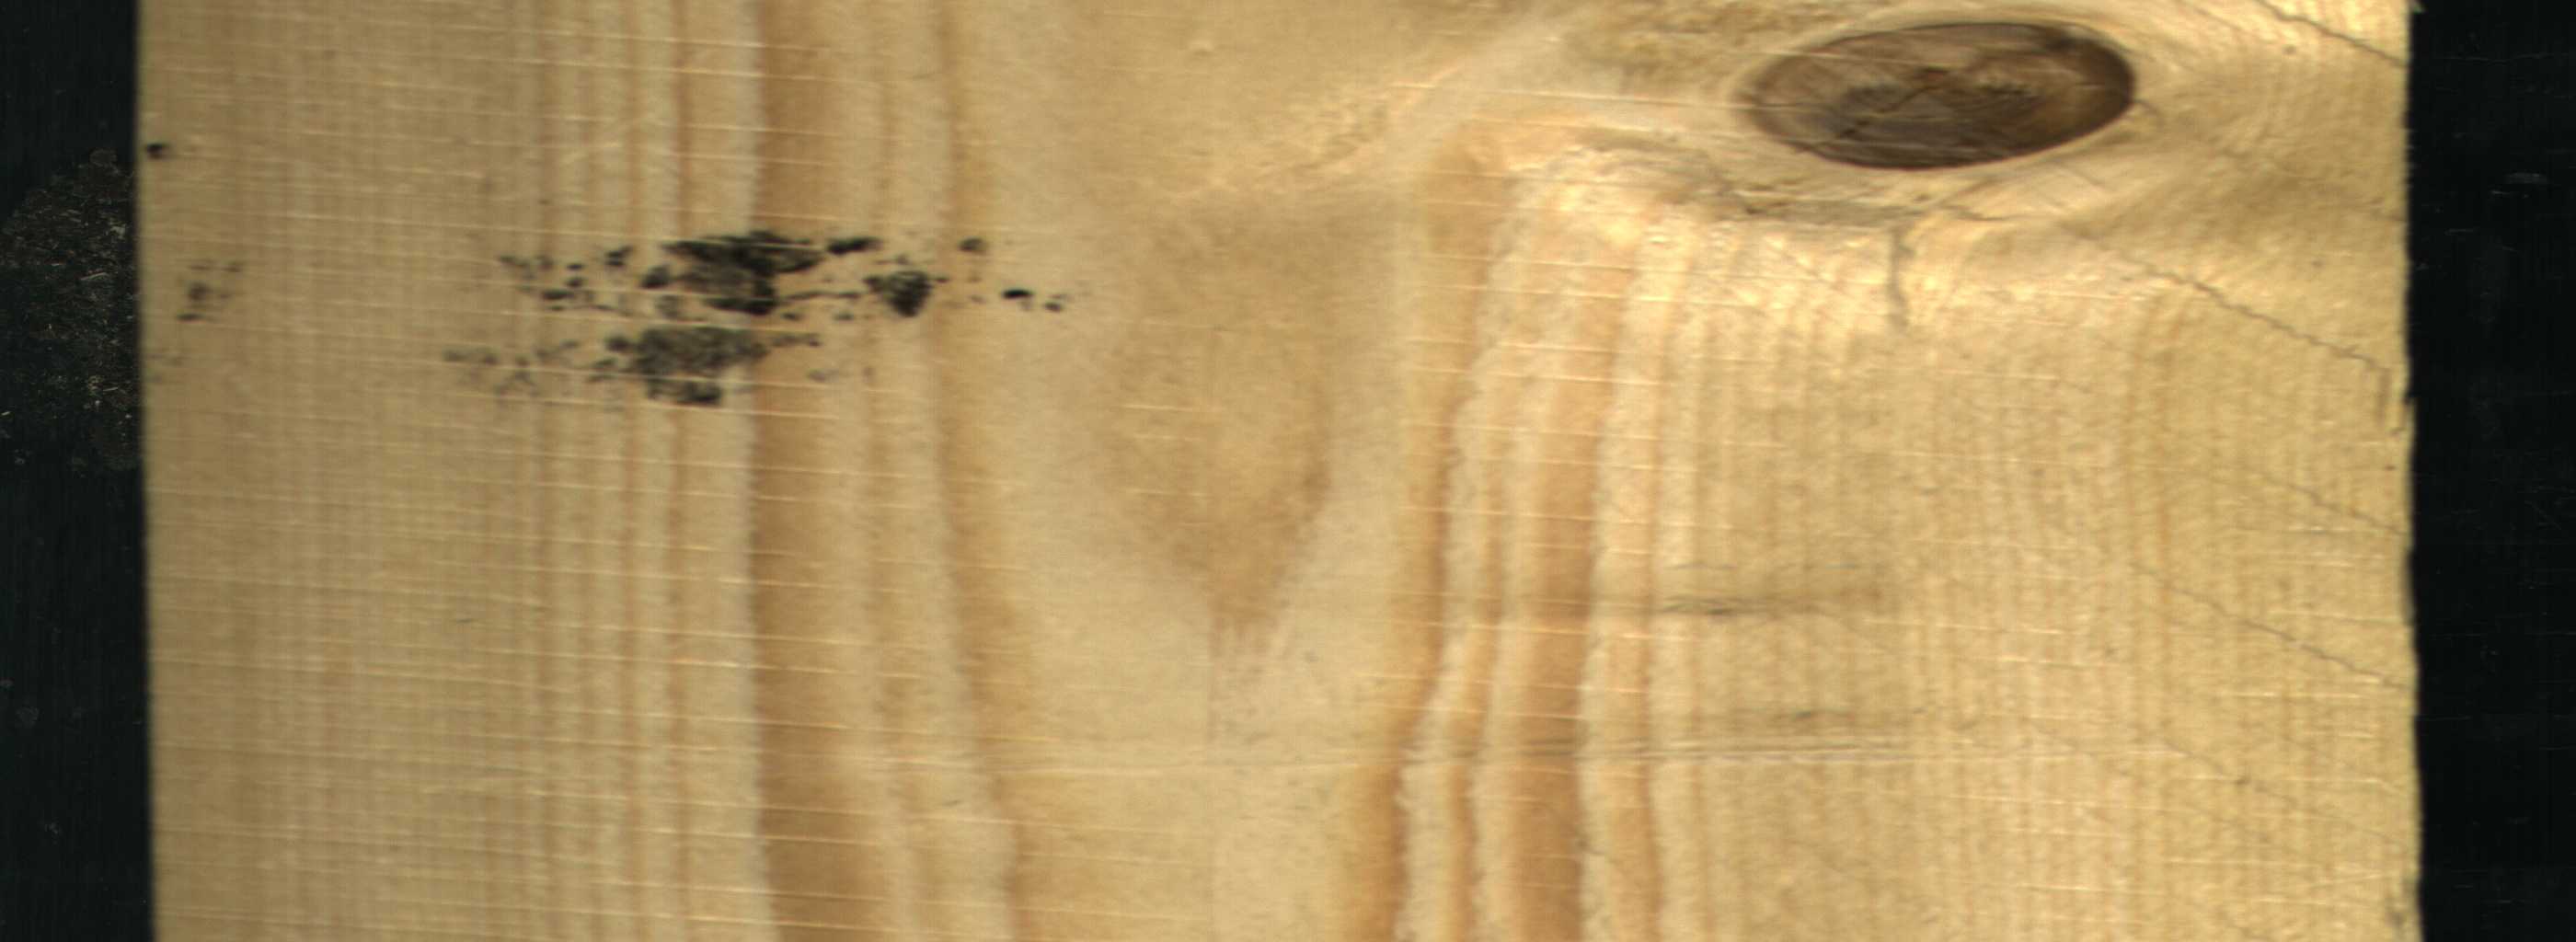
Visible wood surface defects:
Dead_Knot
Dead_Knot
Live_Knot